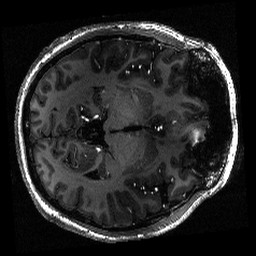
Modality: T1w
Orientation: axial
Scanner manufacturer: siemens
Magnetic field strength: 6.98 T
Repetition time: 2.68 s
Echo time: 0.00425 s